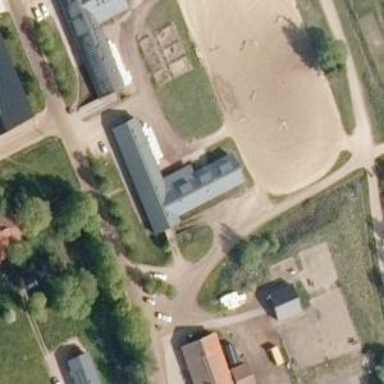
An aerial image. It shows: Stable building.